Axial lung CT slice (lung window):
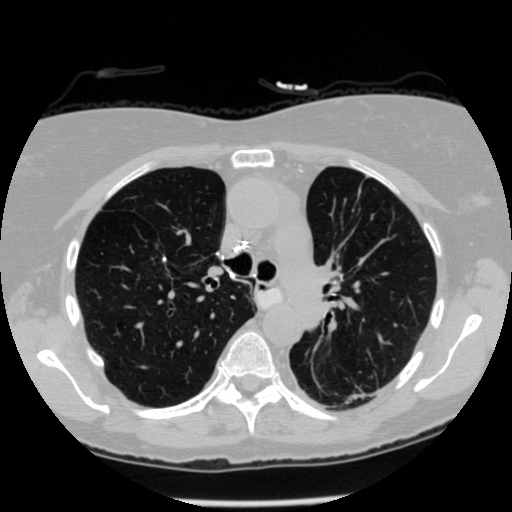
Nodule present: no